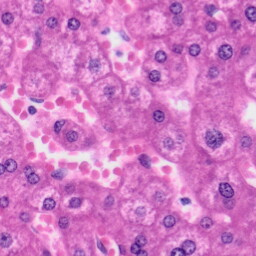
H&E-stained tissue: Liver